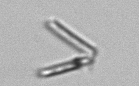
Label: Thalassionema